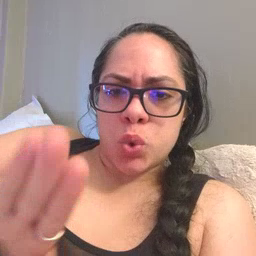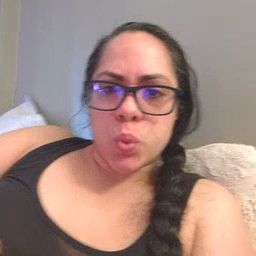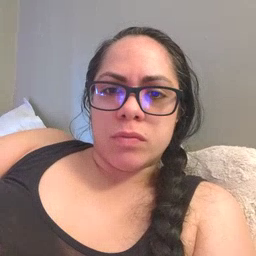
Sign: into